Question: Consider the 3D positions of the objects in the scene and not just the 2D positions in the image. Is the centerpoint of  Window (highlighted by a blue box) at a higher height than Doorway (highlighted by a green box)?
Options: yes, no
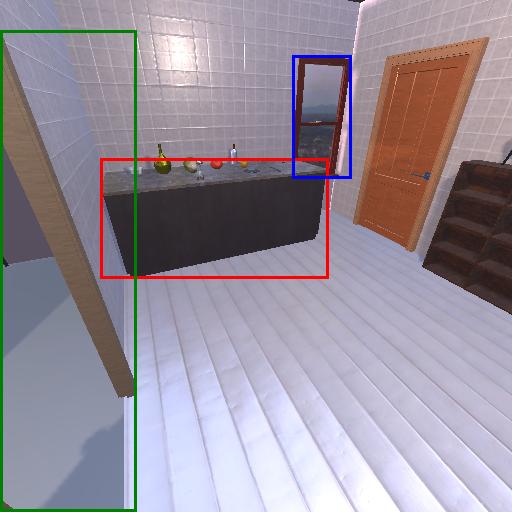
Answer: yes